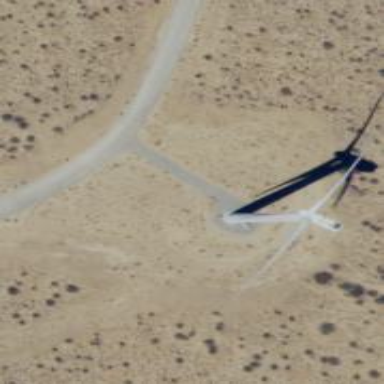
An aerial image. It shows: Wind generator with horizontal axis. The wind turbine is from Vestas.